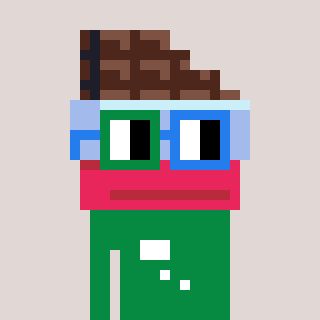
a pixel art character with square green and blue glasses, a chocolate-shaped head and a green-colored body on a warm background